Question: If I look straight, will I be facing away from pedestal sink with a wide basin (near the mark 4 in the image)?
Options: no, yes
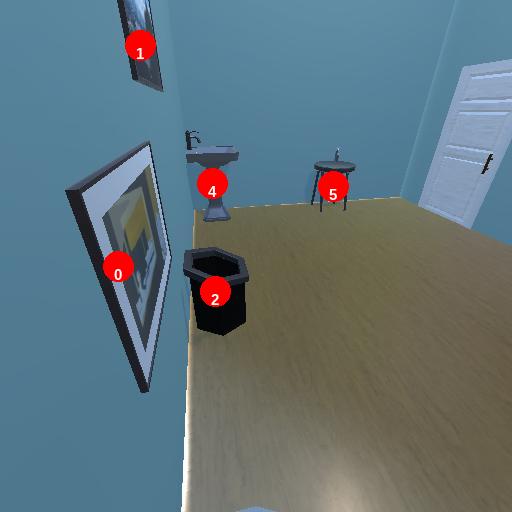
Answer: no